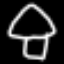
Label: mushroom